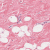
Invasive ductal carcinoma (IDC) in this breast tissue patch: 0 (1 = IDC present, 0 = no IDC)